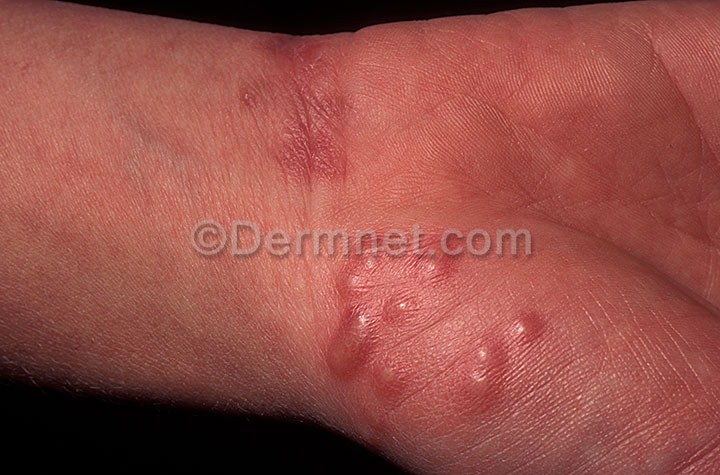
Disease: Warts Molluscum and other Viral Infections